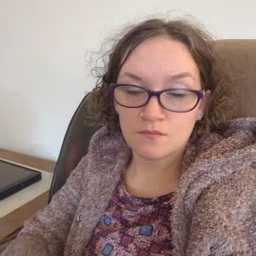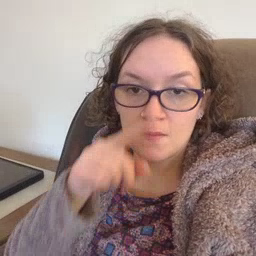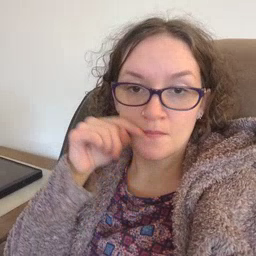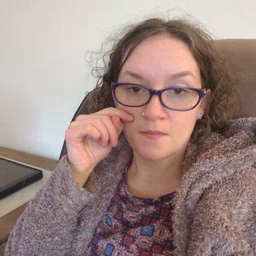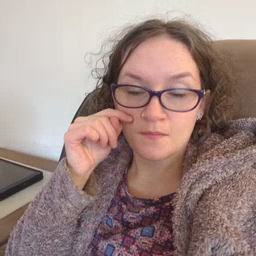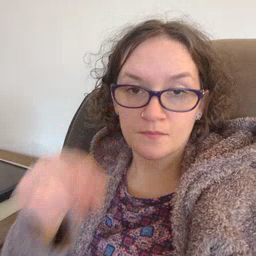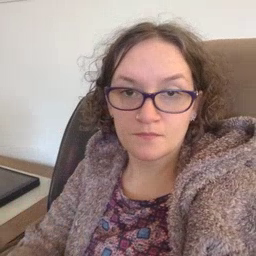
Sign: smile